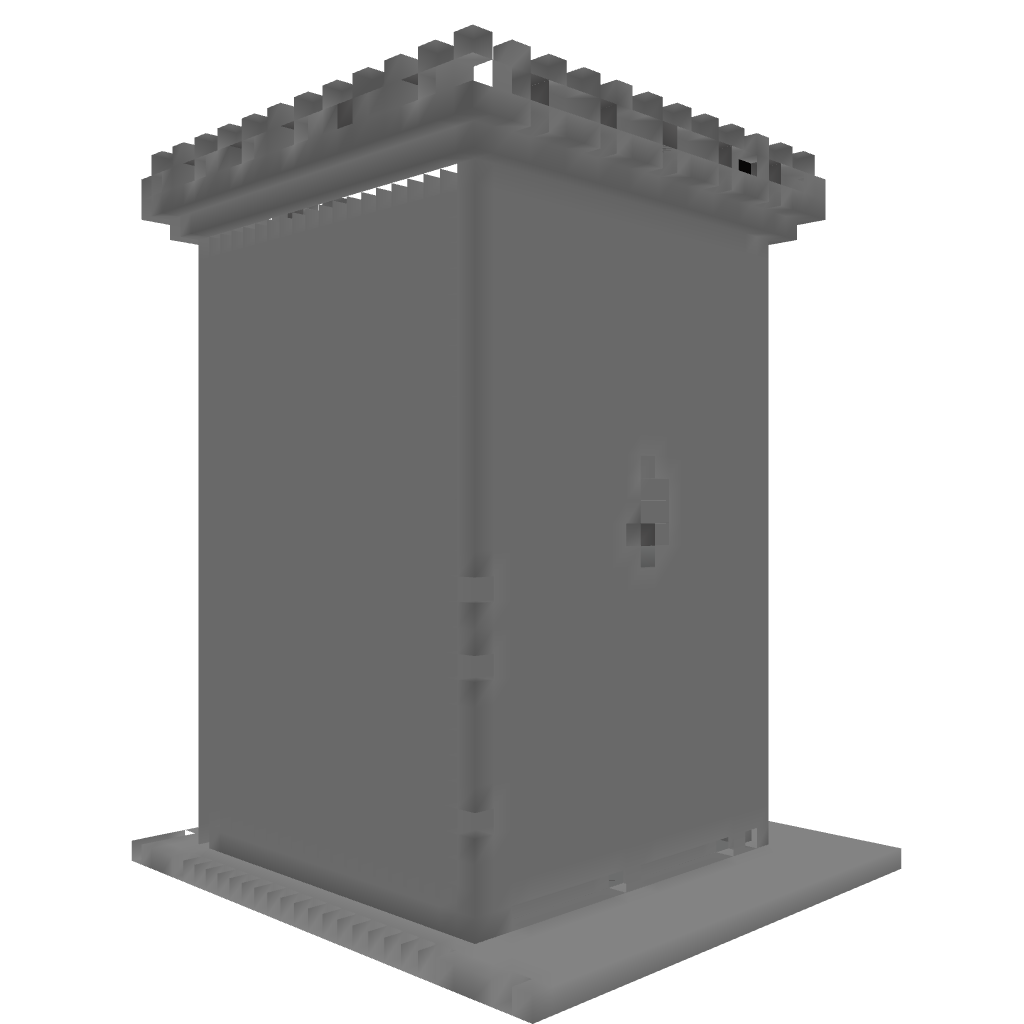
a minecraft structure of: Castle Tower